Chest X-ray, PA view. Patient: 45 years old, sex M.
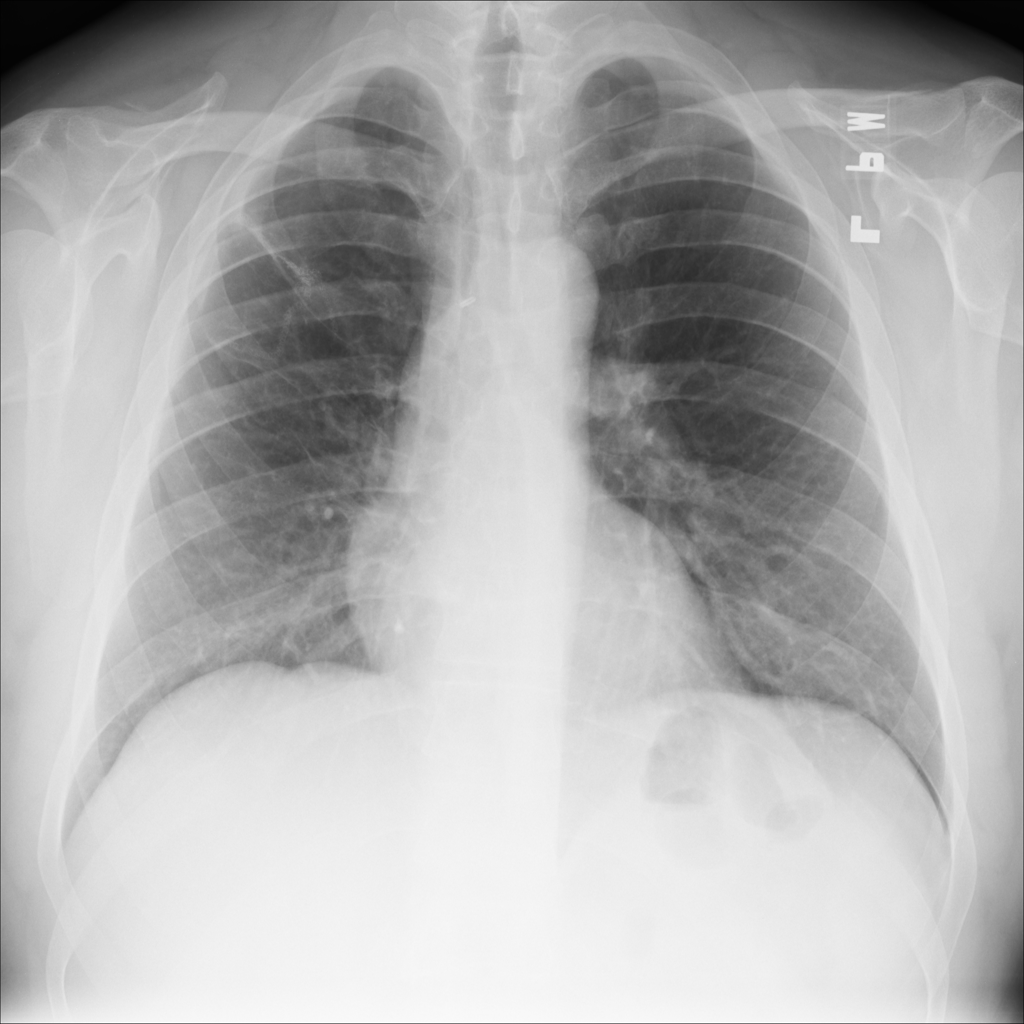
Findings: No Finding